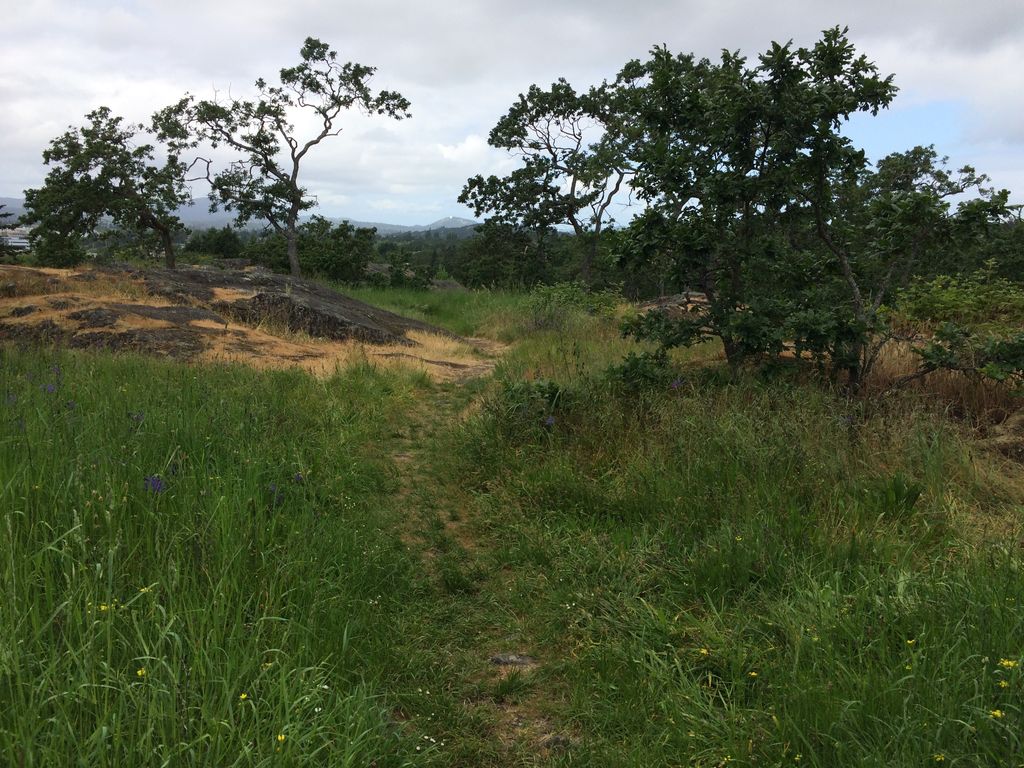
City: victoria